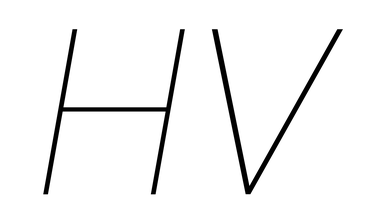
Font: Poppins-ThinItalic